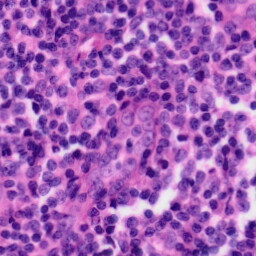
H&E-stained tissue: Tonsil